Question: I'm currently learning JavaScript on <URL> and I am at the end of the while loops section.
The following code:
'''
j = 0;
while (j < 3) {
j++;
}
'''
produces a '2' on the console and I have no clue why. I tried running this on 'Eclipse' 'JaveEE' only to realize that using a HTML file with this code as a script gives me a different result: a blank page.
That makes sense to me, because I've only incremented 'j' to '3', but not printed it. Not sure why the CodeAcademy console gives me a 2.
This is a screenshot of the console output:

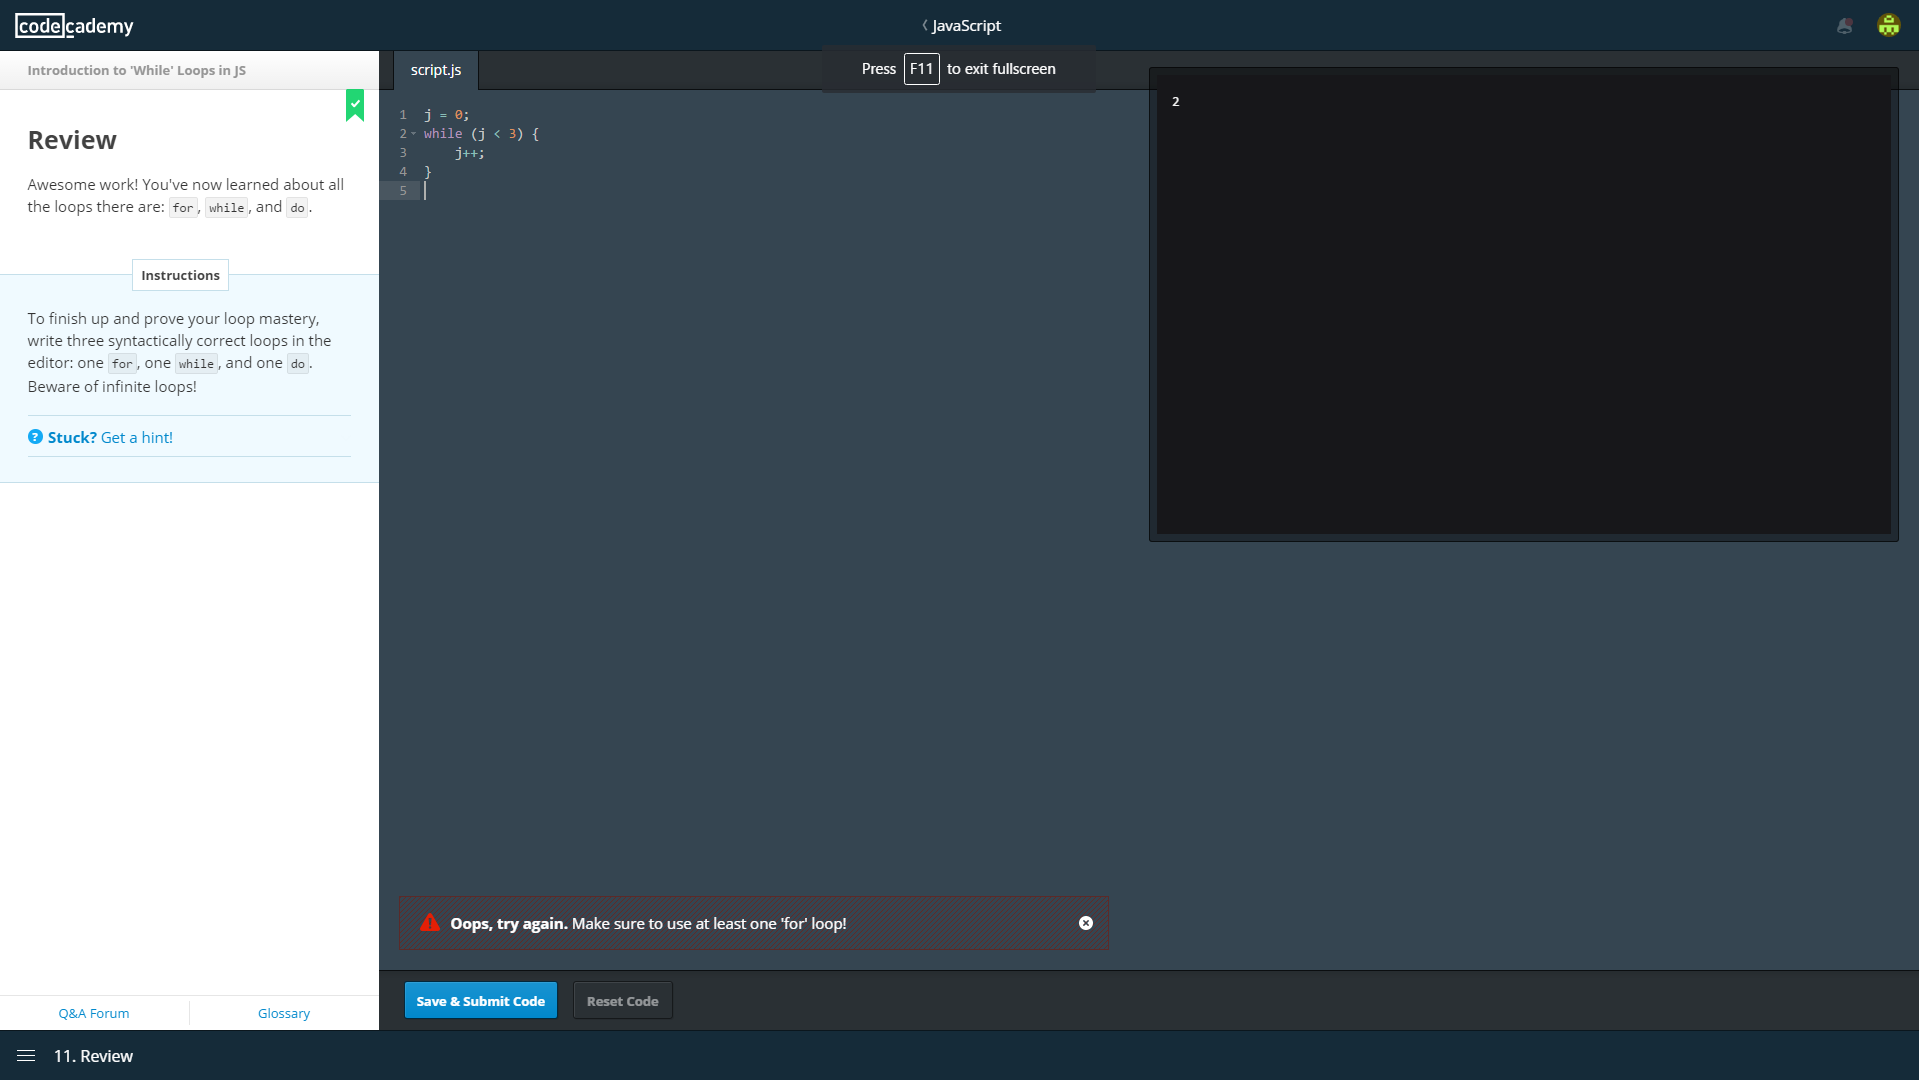
Answer: The behaviour you're observing is because that's how a browser console works.
For every code you evaluate it tries to return some value. For trivial expressions it's easy - '2 + 2' would presumably return '4'.
For code that consists of multiple statements it's much more complicated and console tries to be smart. What adds more complexity into this is the fact that console's behaviour is not standardised, so what we observe at this very moment for a given browser is not guaranteed to hold true for another browser or for another release of the same one.
Let's try to find out what is happening though:
'''
j = 0;
while (j < 3) {
j++;
}
'''
for this code browser tries to be smart and outputs the value of the latest found expression, which is in this case is 'j++;'. It returns '2' because that was the value of 'j' on the last iteration before loop termination. And since the postfix increment returns the current value before modifying it - it returns '2'.
If we change it to
'''
j = 0;
while (j < 3) {
++j;
}
'''
the output would be 3, for the very same reason.
Now let's try something different:
'''
j = 0;
while (j < 3) {
j++;
a = 42;
}
'''
this would output '42'. Since the 'a = 42' is the latest expression in this code.
'''
j = 0;
while (j < 3) {
j++;
var a = 42;
}
'''
For this sample it would again return '2', since console decides to ignore the assignment statement and reverts back to the latest expression.
To summarise: this behaviour is not standardised, and browsers just try to be useful and to output something, even if it's not what you expect to be. So my advice would be to not rely on the implicit console output and use the 'console.log()' explicitly in case when you want to get a result.